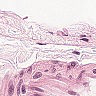
Metastatic tissue present: no